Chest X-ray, AP view. Patient: 24 years old, sex F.
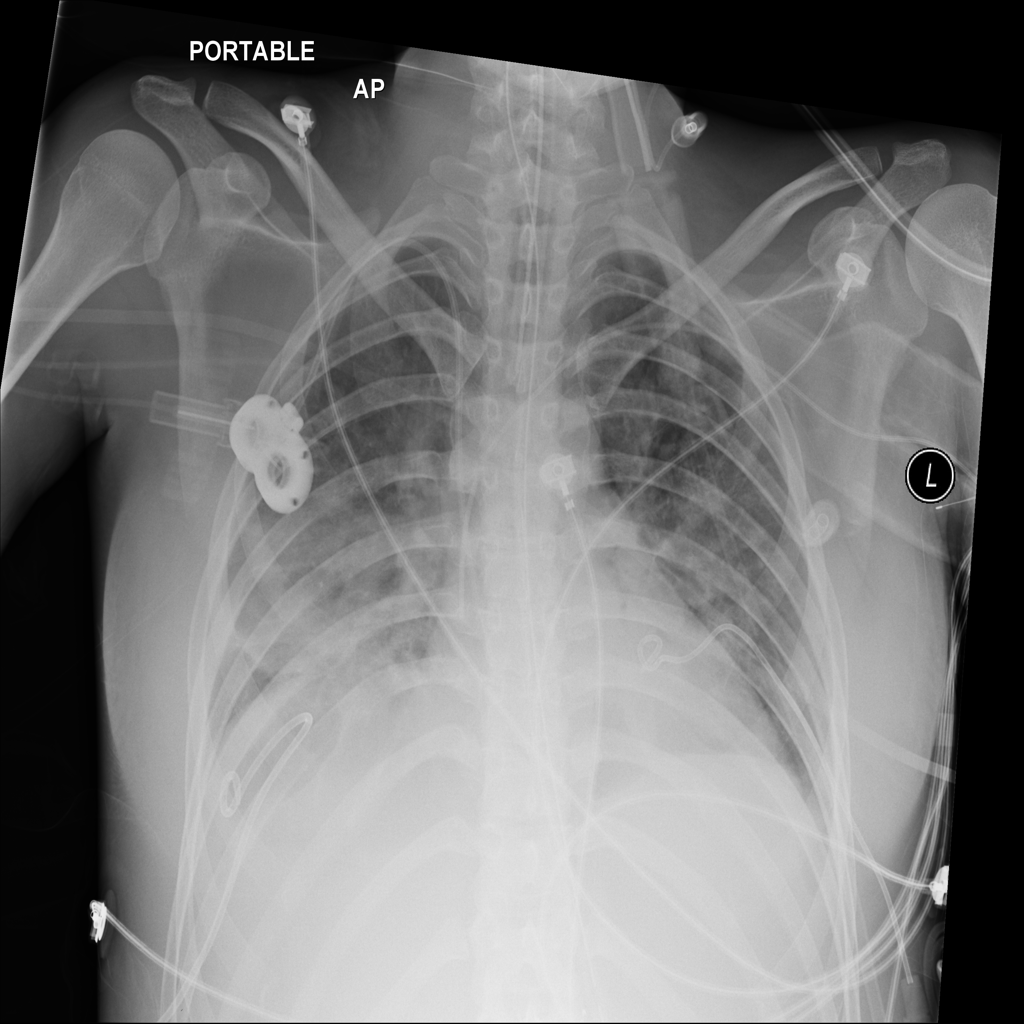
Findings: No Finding